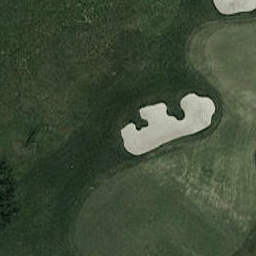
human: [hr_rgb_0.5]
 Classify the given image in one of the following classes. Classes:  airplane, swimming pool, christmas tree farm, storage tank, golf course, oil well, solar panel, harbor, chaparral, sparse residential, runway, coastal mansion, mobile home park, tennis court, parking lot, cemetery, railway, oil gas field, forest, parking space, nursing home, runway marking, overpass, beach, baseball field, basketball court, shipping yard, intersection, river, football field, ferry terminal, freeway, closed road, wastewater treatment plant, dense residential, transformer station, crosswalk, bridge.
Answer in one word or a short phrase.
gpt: golf course